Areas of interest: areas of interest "Shenzhen Bao Yue Hotel (Xixiang Subway Station Branch)"
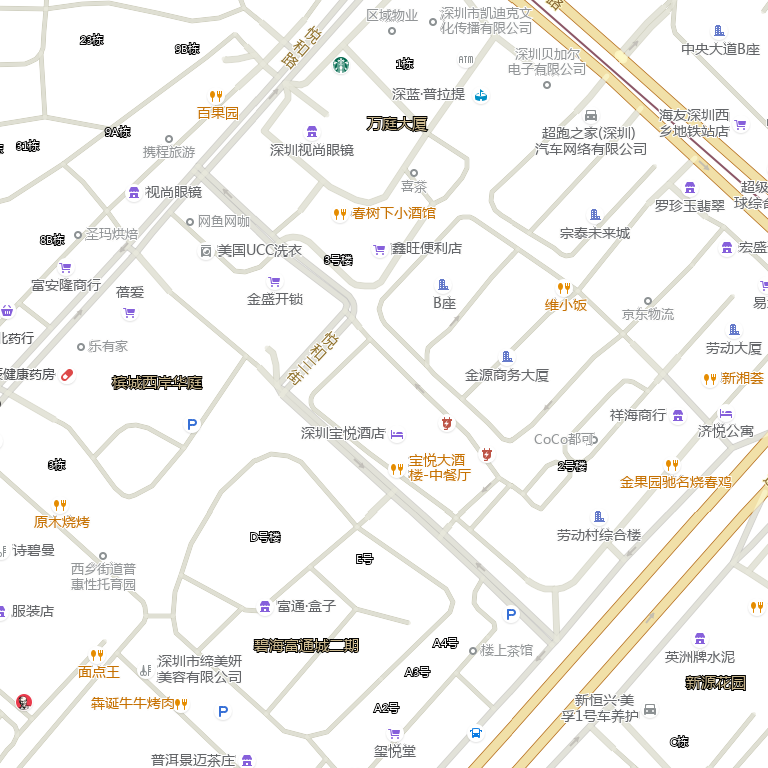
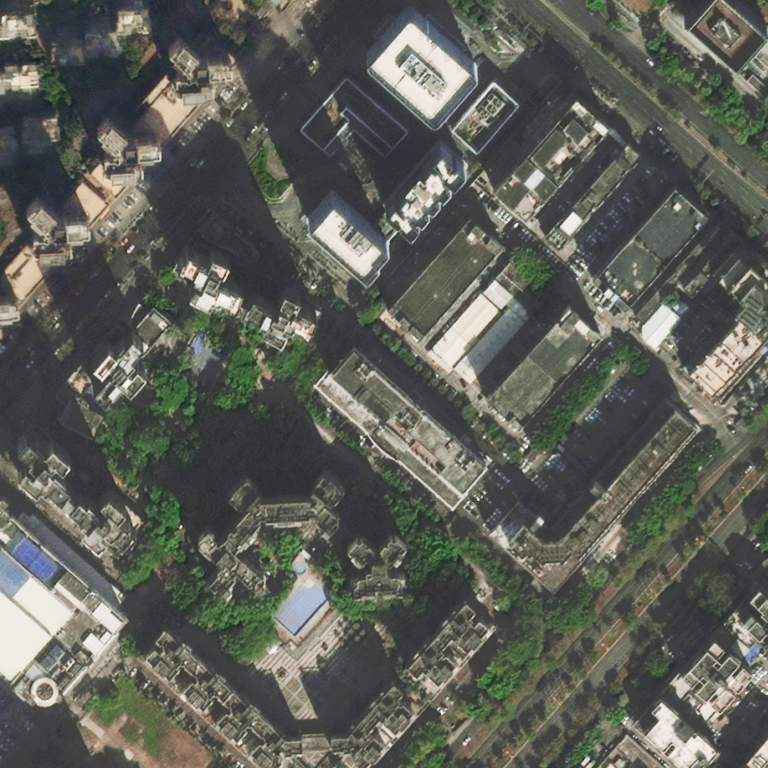